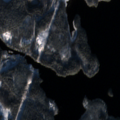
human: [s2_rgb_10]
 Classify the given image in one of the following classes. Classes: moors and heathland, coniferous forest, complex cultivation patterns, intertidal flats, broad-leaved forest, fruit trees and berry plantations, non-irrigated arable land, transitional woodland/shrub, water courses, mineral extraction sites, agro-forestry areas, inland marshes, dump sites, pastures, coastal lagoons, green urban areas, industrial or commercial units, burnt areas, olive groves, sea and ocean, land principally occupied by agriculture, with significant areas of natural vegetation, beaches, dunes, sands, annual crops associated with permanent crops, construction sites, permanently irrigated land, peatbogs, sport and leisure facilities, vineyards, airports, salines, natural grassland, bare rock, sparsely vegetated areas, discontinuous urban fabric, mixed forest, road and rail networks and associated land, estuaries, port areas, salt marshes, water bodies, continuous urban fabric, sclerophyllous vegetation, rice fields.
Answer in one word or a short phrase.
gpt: coniferous forest, mixed forest, water bodies